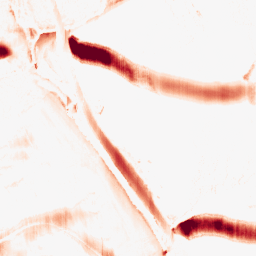
Category: morphological
Decomposition family: morphological_ellipse
Decomposition parameters: operation: opening
width: 30
height: 5
Upsampling method: bspline
Upsampling parameters: scale: 2
Upsampling scale: 2